Field crop: tomato
Growth stage: 1
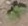
Species: solanum